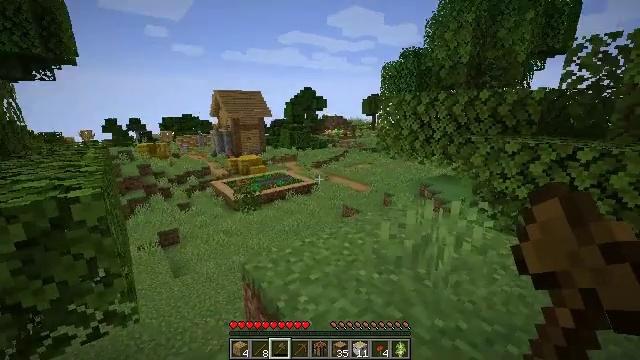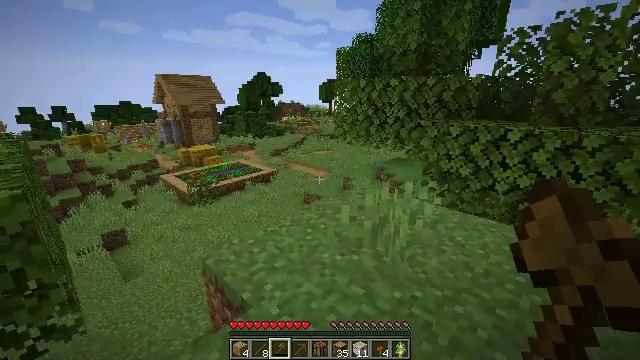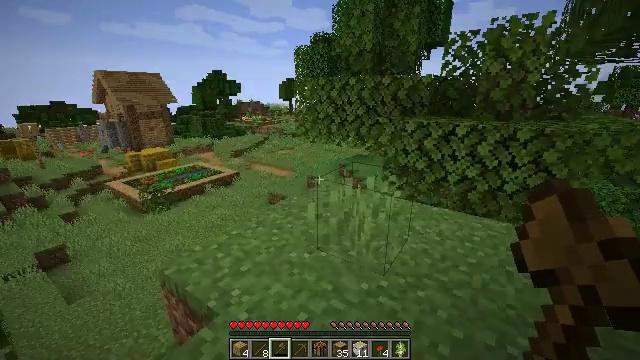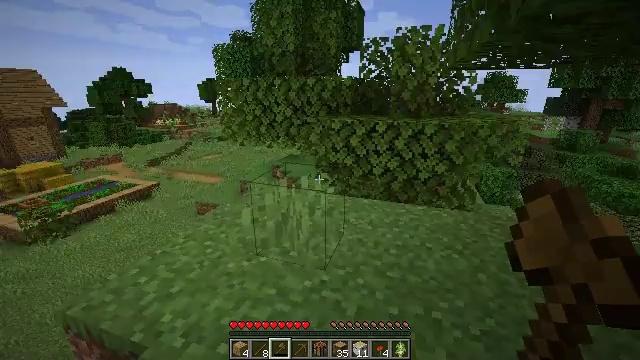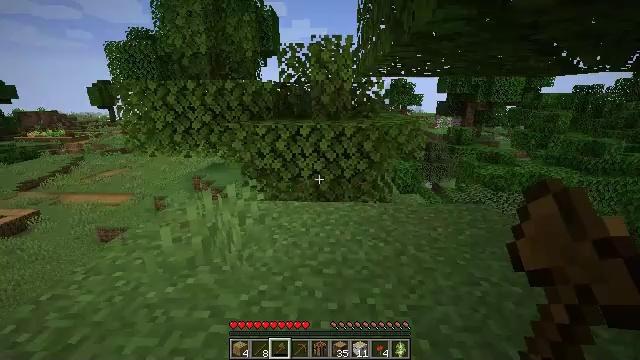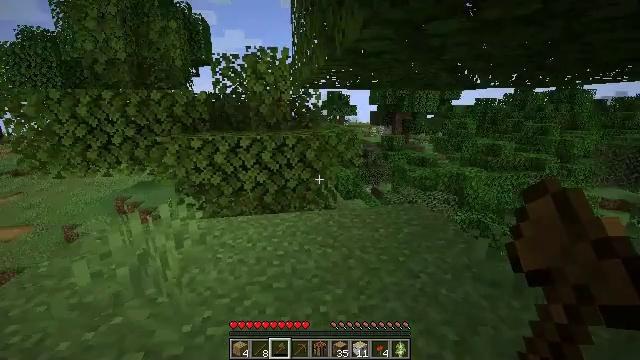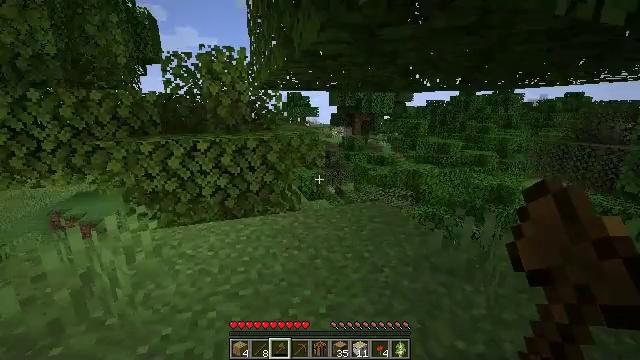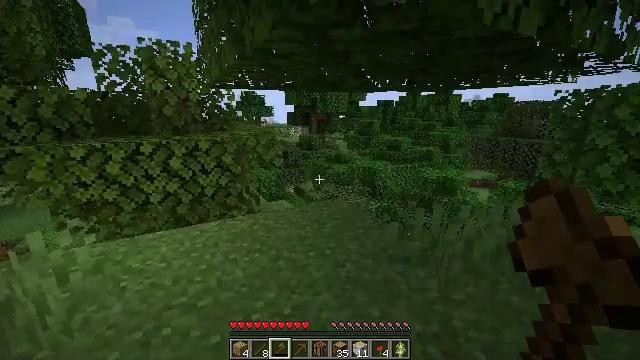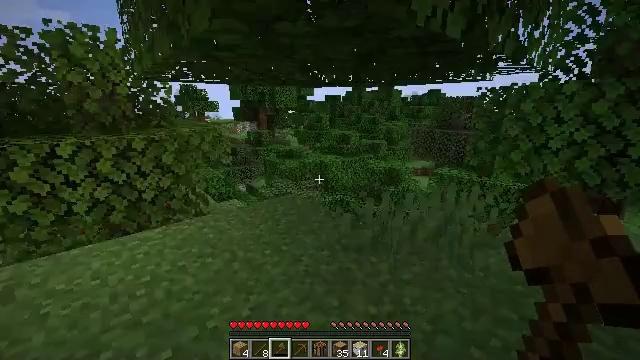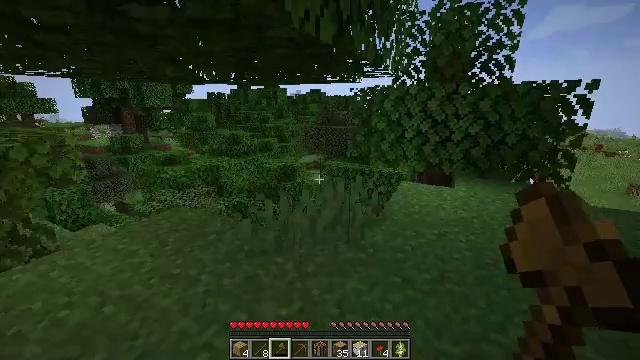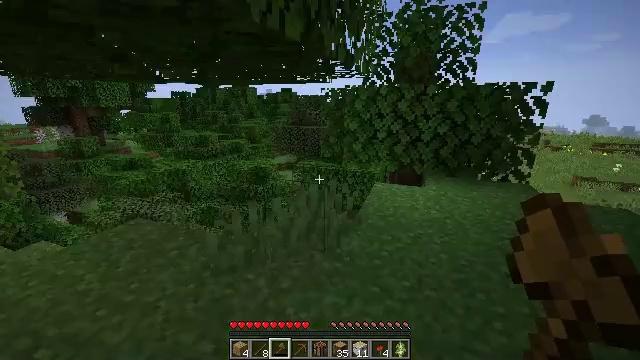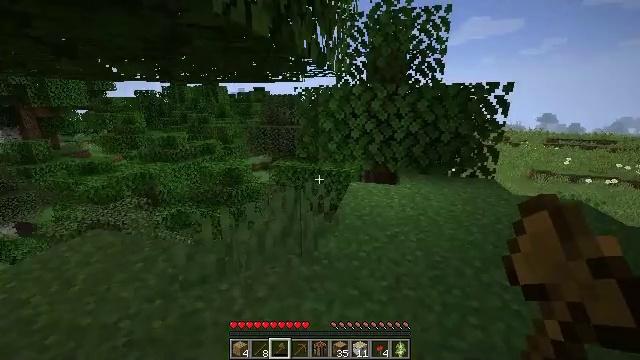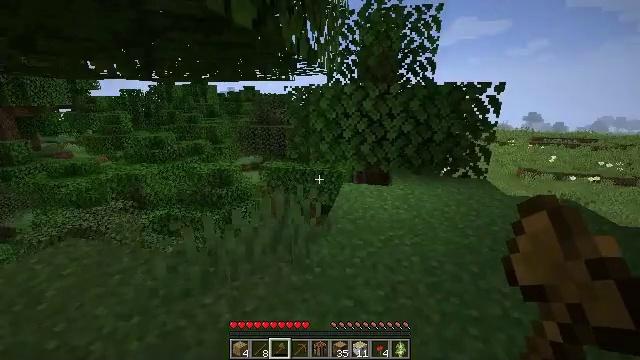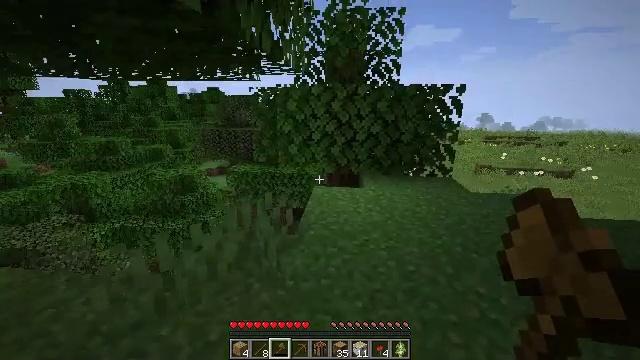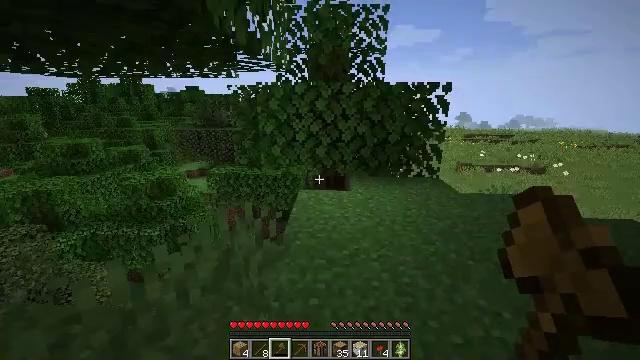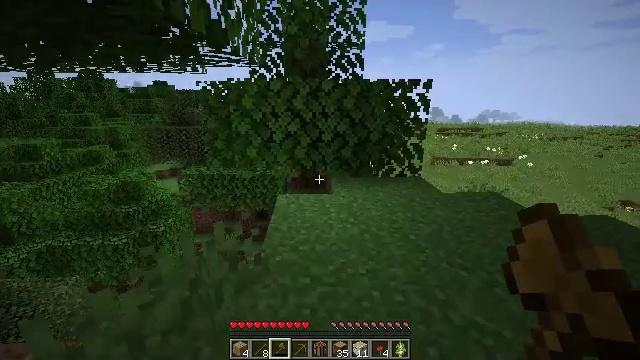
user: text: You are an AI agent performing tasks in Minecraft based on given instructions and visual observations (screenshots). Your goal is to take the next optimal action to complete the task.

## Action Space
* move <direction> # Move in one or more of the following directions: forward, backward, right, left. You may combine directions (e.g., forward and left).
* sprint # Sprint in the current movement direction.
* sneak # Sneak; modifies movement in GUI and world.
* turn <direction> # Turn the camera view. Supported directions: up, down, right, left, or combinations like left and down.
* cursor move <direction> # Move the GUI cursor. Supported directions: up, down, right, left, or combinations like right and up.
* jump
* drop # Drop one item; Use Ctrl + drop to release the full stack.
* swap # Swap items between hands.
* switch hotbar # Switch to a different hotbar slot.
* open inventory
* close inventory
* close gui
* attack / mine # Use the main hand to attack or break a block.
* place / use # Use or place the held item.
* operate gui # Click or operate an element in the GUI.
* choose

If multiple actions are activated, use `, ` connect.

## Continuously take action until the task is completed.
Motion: motion action
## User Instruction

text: Gather wheat by left-clicking on it.
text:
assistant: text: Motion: turn right and down
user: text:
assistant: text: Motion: turn right
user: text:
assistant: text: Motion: turn right
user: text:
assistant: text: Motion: turn right
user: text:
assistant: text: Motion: turn right and up
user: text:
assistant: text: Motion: turn right
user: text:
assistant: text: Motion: turn right
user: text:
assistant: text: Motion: turn right and down
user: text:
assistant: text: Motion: move forward, turn right
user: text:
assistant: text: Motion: move forward, turn right
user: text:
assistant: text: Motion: move forward, turn right
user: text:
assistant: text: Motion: move forward, turn right
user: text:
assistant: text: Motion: move forward, turn right
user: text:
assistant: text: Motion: move forward, turn right
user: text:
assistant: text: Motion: move forward, turn right
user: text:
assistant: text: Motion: turn right
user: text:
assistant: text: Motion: turn down
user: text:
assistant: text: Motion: no_op
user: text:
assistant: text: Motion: no_op
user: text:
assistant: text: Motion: no_op
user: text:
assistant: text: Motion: no_op
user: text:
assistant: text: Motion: no_op
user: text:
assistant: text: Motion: no_op
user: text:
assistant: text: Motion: turn right and down
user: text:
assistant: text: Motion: turn right and down
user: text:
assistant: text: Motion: turn right and down
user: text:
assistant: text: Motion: turn right
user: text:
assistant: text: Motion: move forward, turn right
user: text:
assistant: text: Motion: move forward, turn right
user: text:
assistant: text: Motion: move forward, turn right